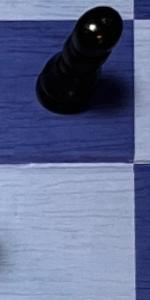
Label: Empty